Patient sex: M
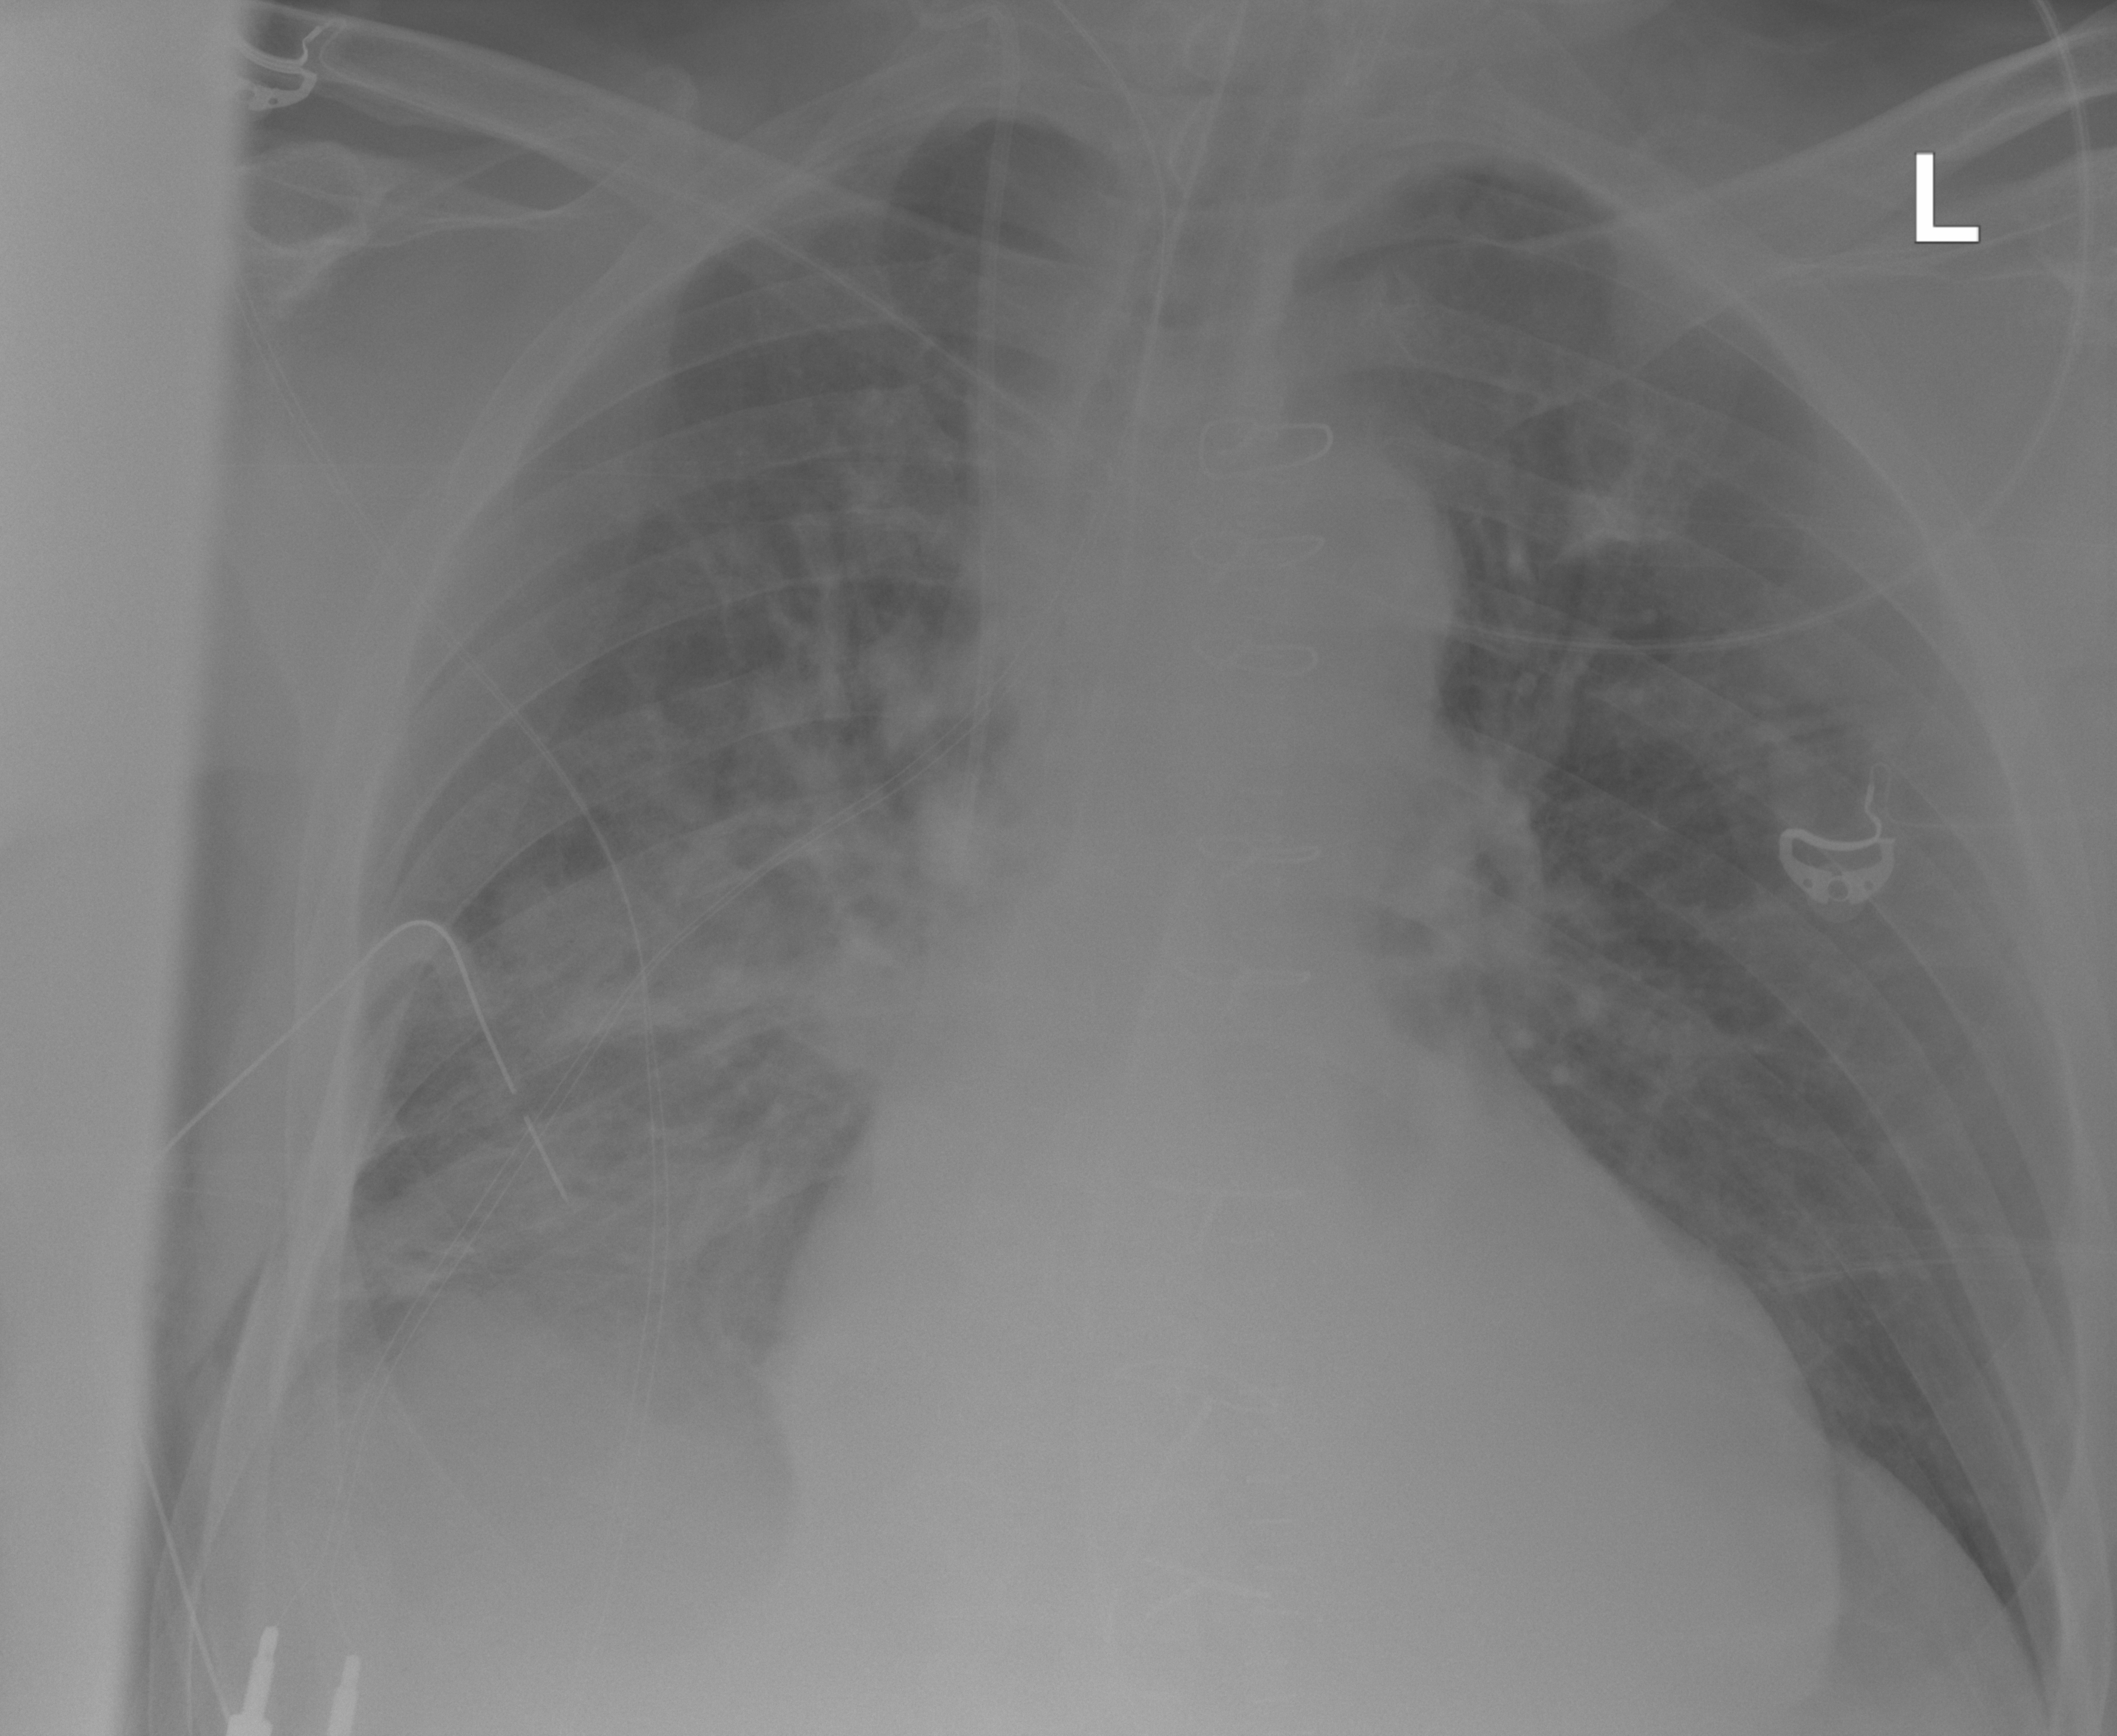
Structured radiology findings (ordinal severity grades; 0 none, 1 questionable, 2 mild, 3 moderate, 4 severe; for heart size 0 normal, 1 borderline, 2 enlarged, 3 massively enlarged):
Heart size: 2
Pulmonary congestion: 0
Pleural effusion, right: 2
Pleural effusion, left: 0
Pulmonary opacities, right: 2
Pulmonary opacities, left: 0
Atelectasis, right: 2
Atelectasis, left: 0